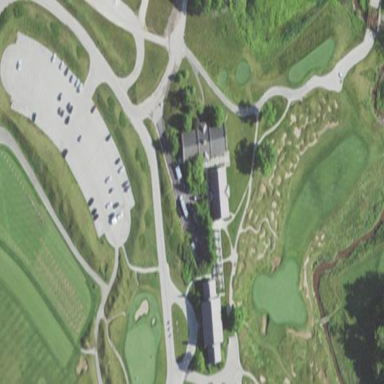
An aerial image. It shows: Rough golf area with grass surface.